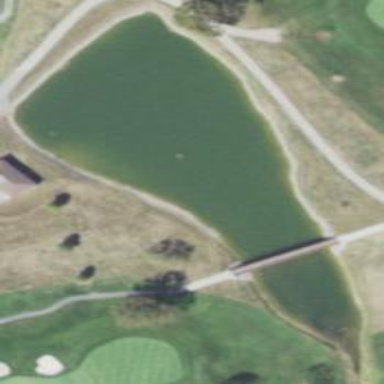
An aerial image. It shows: Water hazard in golf course. The hazard is natural water feature.